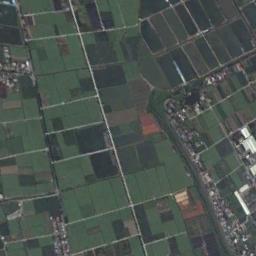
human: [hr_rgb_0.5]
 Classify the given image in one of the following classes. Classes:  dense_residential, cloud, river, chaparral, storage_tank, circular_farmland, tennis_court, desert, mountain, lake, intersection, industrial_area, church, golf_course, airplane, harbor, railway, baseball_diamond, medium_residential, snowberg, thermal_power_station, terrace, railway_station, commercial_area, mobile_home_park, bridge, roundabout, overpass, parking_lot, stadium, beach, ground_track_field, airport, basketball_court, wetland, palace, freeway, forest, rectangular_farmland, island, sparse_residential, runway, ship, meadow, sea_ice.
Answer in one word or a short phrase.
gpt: rectangular_farmland